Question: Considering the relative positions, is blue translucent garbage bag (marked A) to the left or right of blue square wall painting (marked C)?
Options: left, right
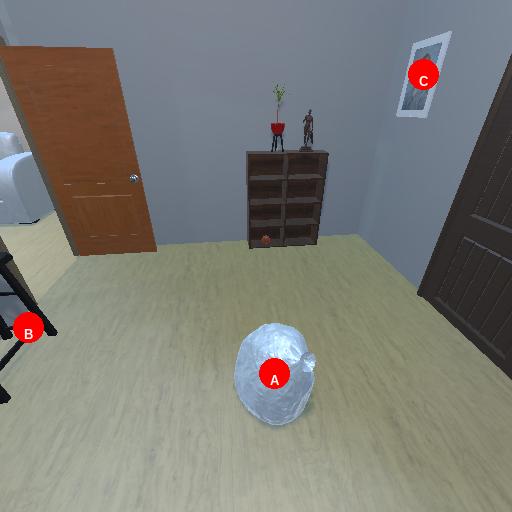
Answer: left